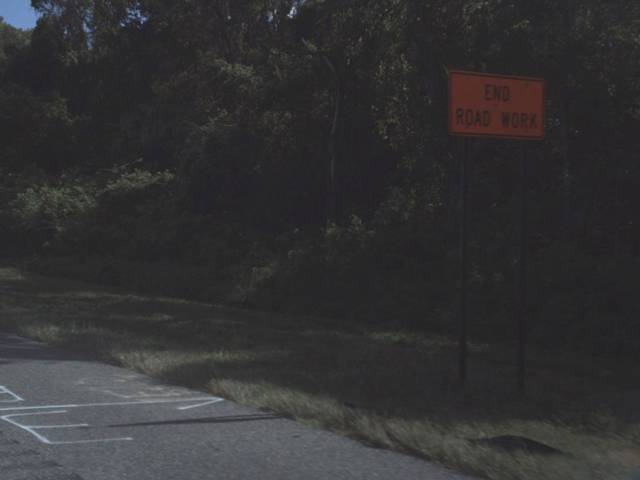
Region: United States
Coordinates: 28.852, -82.085